Question: I'm working on this page:

How it works: the "Consultar" button searches for the code in the "Codigo" textbox and reloads the page. The "Salvar" button calls a routine to save what you have changed in that item.
Here's what I gotta do: if the "Codigo" textbox is focused and the user press Enter, the event of the "Consultar" button must be raised. If the "Codigo" textbox is not focused and the user press Enter, the event of the "Salvar" button must be raised.
I don't know how to do this, I tried to do this using SetDefault button but it won't work cause I need a different button to be default depending if the textbox is focused or not.
I wonder I that I'll probably have to use some javascript, but I have no clue about how to do it.
Can anyone help me?
Thank you.
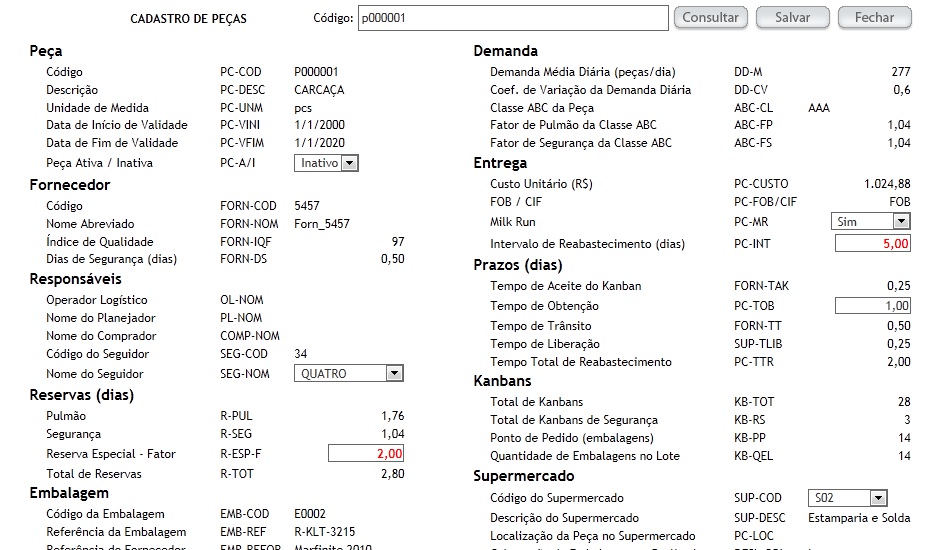
Answer: Bind an event handler to the keypress event on your document and then check if the input field is focused. If so, you can submit your search form, otherwise you continue with your saving logic.
See this fiddle to see it in action: <URL>